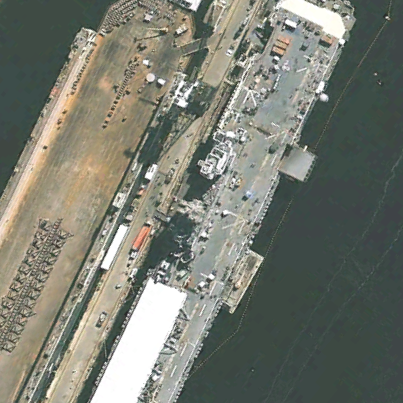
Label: assault